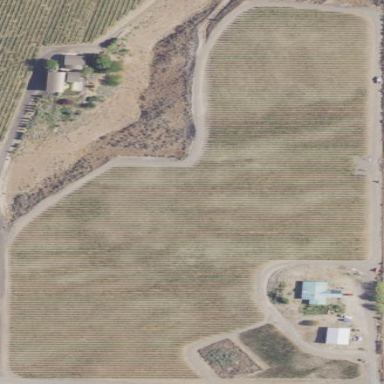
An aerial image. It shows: Vineyard growing grapes.